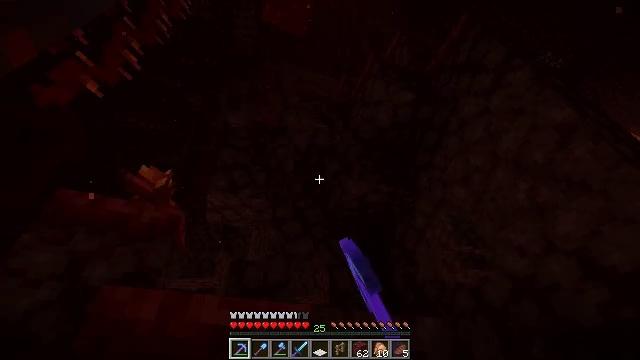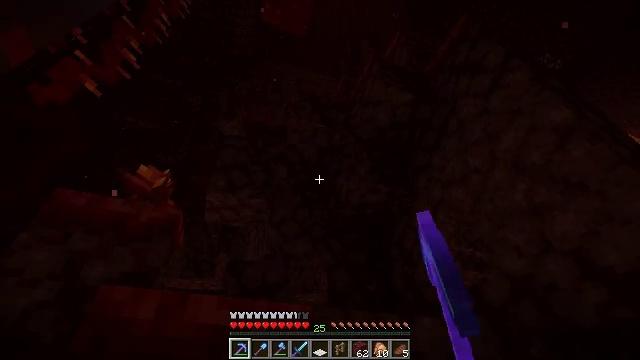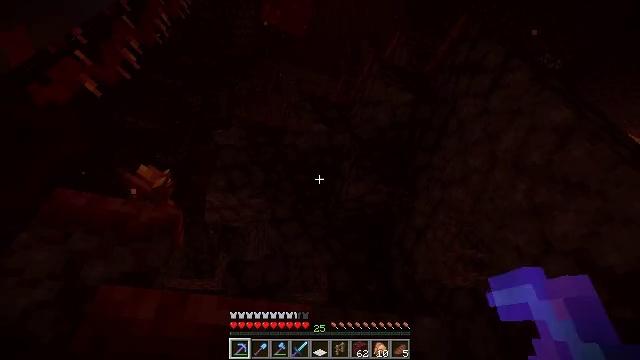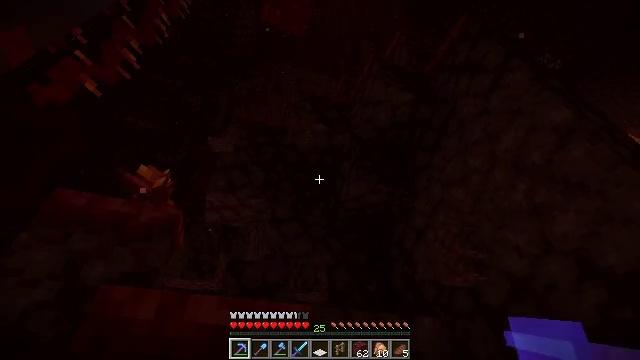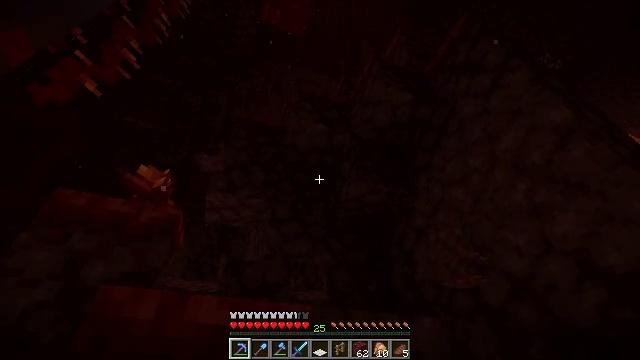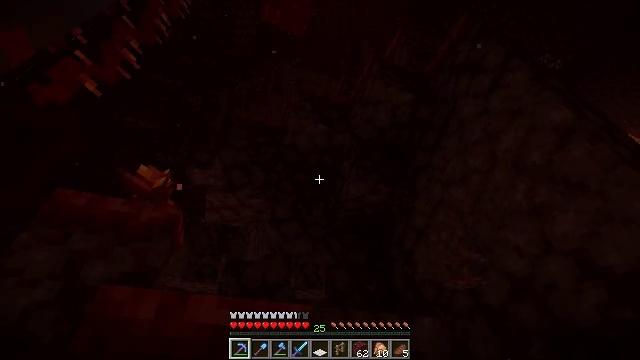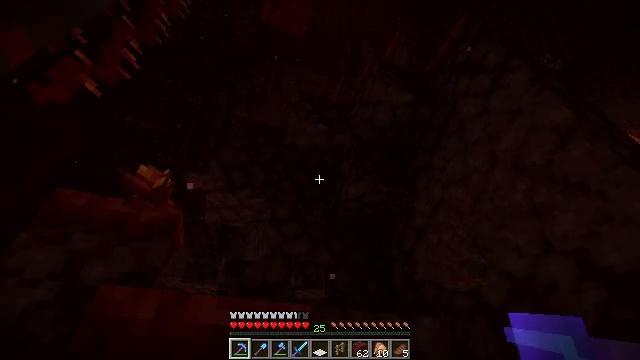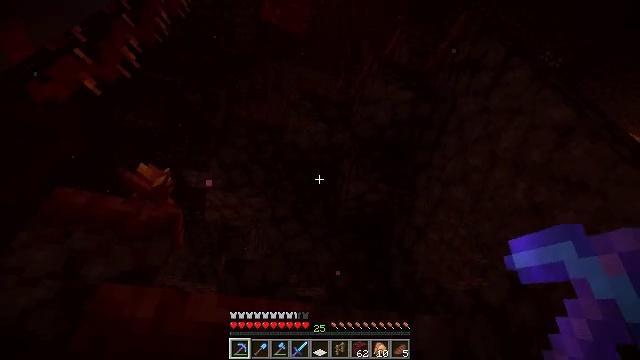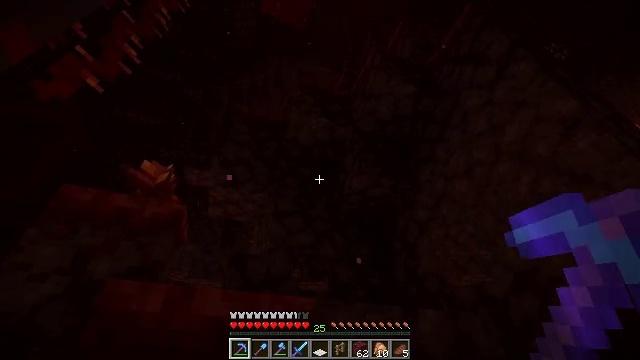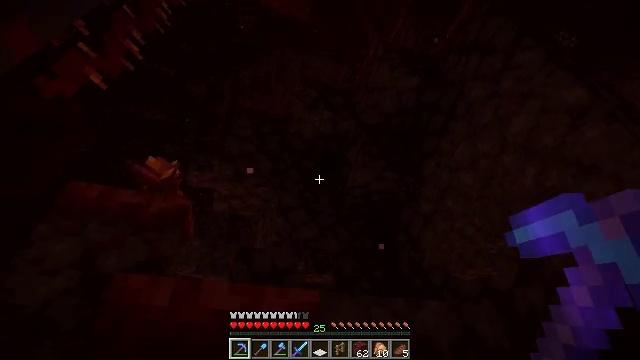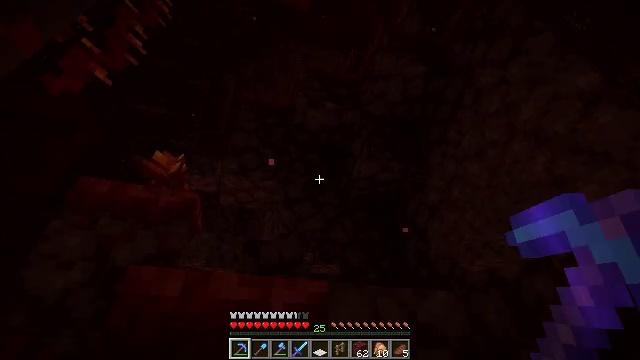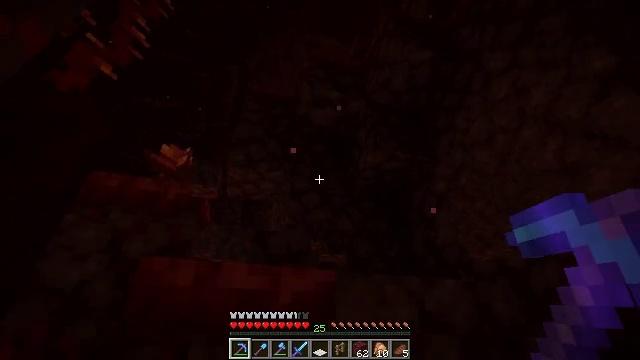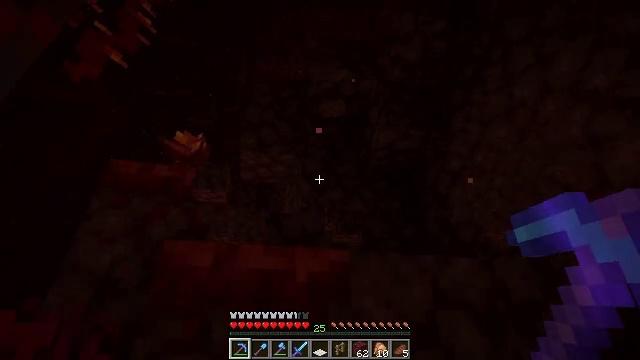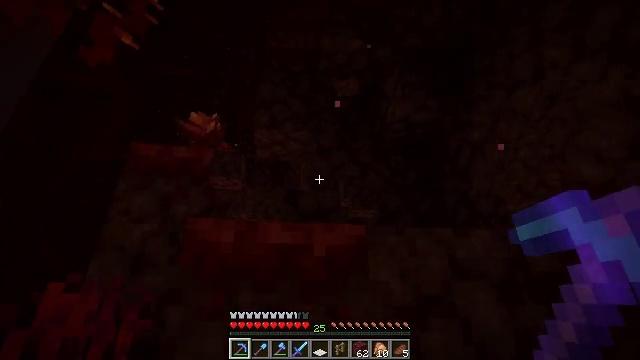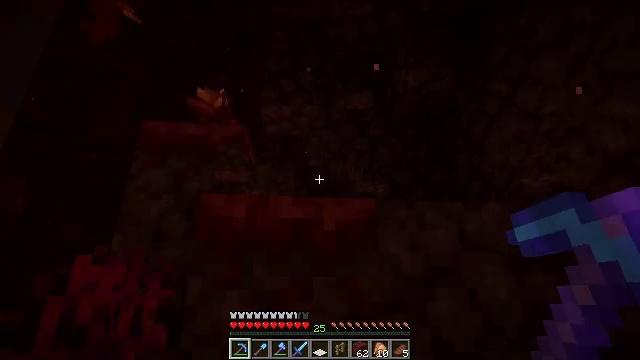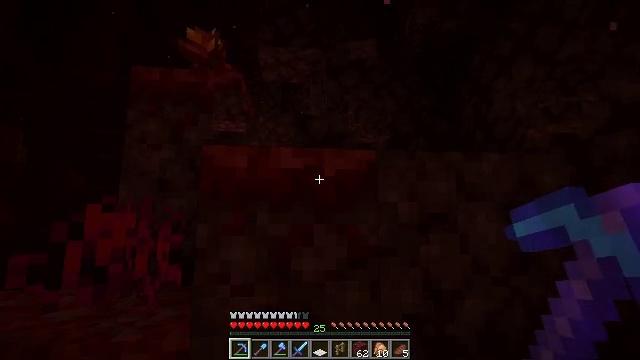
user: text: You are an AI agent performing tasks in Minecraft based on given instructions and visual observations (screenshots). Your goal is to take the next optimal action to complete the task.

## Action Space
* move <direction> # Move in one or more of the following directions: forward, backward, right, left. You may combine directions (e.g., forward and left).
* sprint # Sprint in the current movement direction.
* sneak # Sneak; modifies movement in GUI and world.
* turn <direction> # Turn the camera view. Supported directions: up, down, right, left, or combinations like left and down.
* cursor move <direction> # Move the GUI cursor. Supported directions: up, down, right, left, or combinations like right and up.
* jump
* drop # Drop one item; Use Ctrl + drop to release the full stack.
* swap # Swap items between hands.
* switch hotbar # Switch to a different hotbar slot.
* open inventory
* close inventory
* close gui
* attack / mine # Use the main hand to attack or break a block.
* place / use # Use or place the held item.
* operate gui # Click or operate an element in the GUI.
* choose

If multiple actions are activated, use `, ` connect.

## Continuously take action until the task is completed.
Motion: motion action
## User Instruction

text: Mine crimson nylium in the Nether.
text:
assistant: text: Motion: attack / mine
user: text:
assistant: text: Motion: attack / mine
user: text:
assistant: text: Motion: attack / mine
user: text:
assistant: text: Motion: attack / mine
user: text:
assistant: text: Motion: attack / mine
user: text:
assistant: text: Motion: attack / mine
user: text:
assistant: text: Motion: no_op
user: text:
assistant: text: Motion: turn down
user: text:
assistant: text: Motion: turn left and down
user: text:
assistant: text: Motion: turn left and down
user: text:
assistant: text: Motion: turn left and down
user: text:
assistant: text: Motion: turn left and down
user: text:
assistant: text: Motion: turn left and down
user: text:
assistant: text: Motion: turn left and down
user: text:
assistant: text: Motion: turn down
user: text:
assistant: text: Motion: no_op
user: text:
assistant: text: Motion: no_op
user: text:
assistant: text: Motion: no_op
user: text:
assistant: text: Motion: no_op
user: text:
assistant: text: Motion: no_op
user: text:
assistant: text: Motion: no_op
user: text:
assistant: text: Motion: no_op
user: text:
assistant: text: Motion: no_op
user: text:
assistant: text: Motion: no_op
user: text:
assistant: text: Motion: no_op
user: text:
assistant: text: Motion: no_op
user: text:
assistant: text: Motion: no_op
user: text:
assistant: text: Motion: no_op
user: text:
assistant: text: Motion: attack / mine
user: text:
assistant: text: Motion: attack / mine